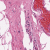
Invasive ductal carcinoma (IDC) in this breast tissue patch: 0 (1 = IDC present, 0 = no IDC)